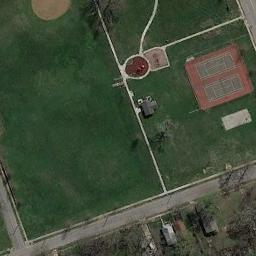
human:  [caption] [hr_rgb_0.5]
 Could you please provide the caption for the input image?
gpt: There are three tennis courts and four swimming pools .

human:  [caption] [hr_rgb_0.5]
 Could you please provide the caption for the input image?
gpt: Tennis court built on a large lawn .

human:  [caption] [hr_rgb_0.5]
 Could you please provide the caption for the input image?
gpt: The tennis courts are surrounded by grass .

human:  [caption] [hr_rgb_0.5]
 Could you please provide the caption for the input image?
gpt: The tennis court is on the grass next to some trees and roads .

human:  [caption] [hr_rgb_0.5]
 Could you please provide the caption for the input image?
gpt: The tennis court is on a green meadow .